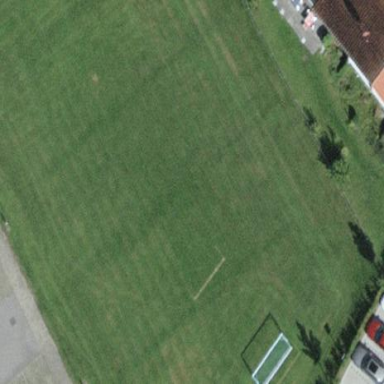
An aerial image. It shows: Grass pitch used for soccer.